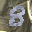
Label: 8